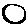
Label: moon